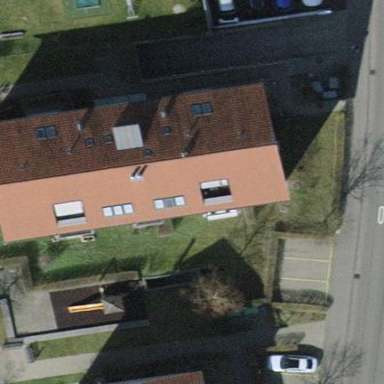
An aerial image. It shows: View of apartment building.